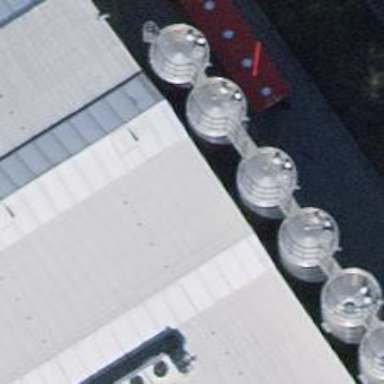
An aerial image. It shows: Silo building.